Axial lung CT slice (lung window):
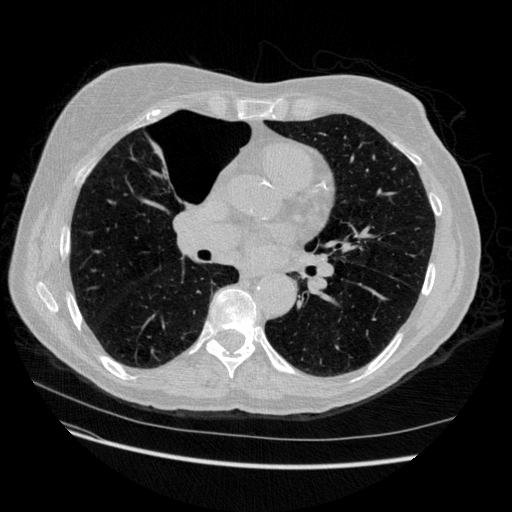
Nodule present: no